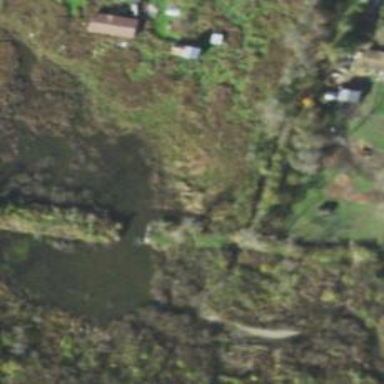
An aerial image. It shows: Abandoned railway bridge.